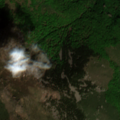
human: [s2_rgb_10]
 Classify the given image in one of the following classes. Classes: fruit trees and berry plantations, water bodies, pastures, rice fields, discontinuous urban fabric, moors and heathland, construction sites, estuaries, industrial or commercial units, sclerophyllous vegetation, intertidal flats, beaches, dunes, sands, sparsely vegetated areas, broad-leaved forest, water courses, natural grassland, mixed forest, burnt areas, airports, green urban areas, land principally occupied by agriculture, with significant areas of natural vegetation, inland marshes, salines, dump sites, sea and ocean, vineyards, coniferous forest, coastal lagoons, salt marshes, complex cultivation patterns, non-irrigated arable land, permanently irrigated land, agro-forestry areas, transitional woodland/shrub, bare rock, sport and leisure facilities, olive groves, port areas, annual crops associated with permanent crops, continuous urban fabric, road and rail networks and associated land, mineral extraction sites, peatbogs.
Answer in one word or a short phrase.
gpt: broad-leaved forest, mixed forest, transitional woodland/shrub